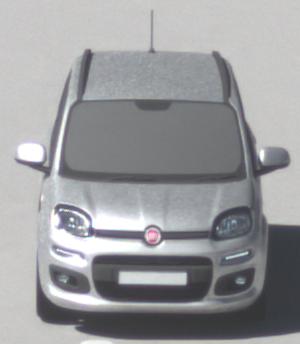
Make: Fiat
Model: Panda 1.2 8V
Detailed model: Panda (312)
Model produced from: 2013/02
Model produced until: 2013/12
Doors: 5
Color: white
Road condition: dry road
Daytime: midday
Contrast: high contrast